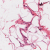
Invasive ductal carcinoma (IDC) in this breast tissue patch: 0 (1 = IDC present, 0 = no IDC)